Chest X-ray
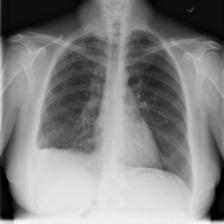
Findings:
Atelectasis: negative
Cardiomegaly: negative
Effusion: negative
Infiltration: negative
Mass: negative
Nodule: negative
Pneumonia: negative
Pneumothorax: negative
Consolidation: negative
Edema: negative
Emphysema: negative
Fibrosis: positive
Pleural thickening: positive
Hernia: negative